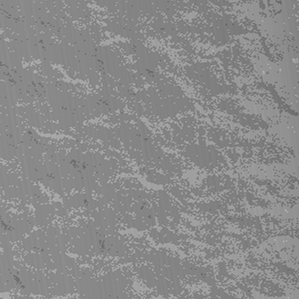
Label: frost